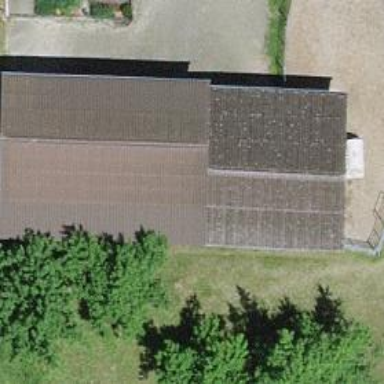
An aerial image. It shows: Shed.